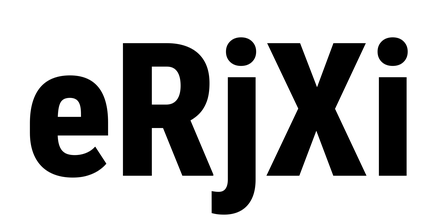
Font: Roboto_Condensed_ExtraBold